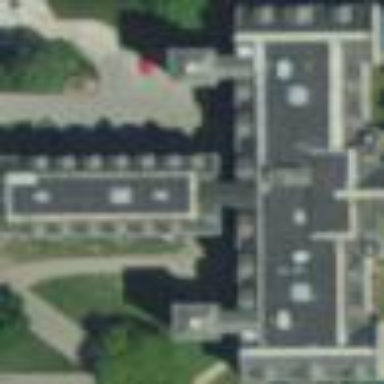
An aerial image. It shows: Dormitory building.